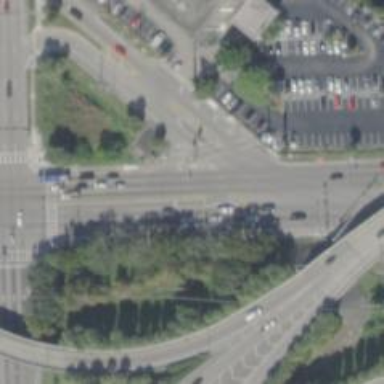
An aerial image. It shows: Primary highway with separate sidewalk.